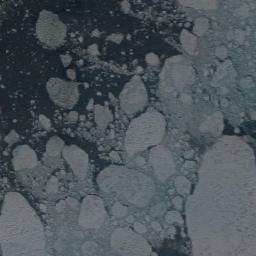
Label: sea_ice